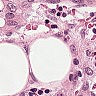
Metastatic tissue present: no